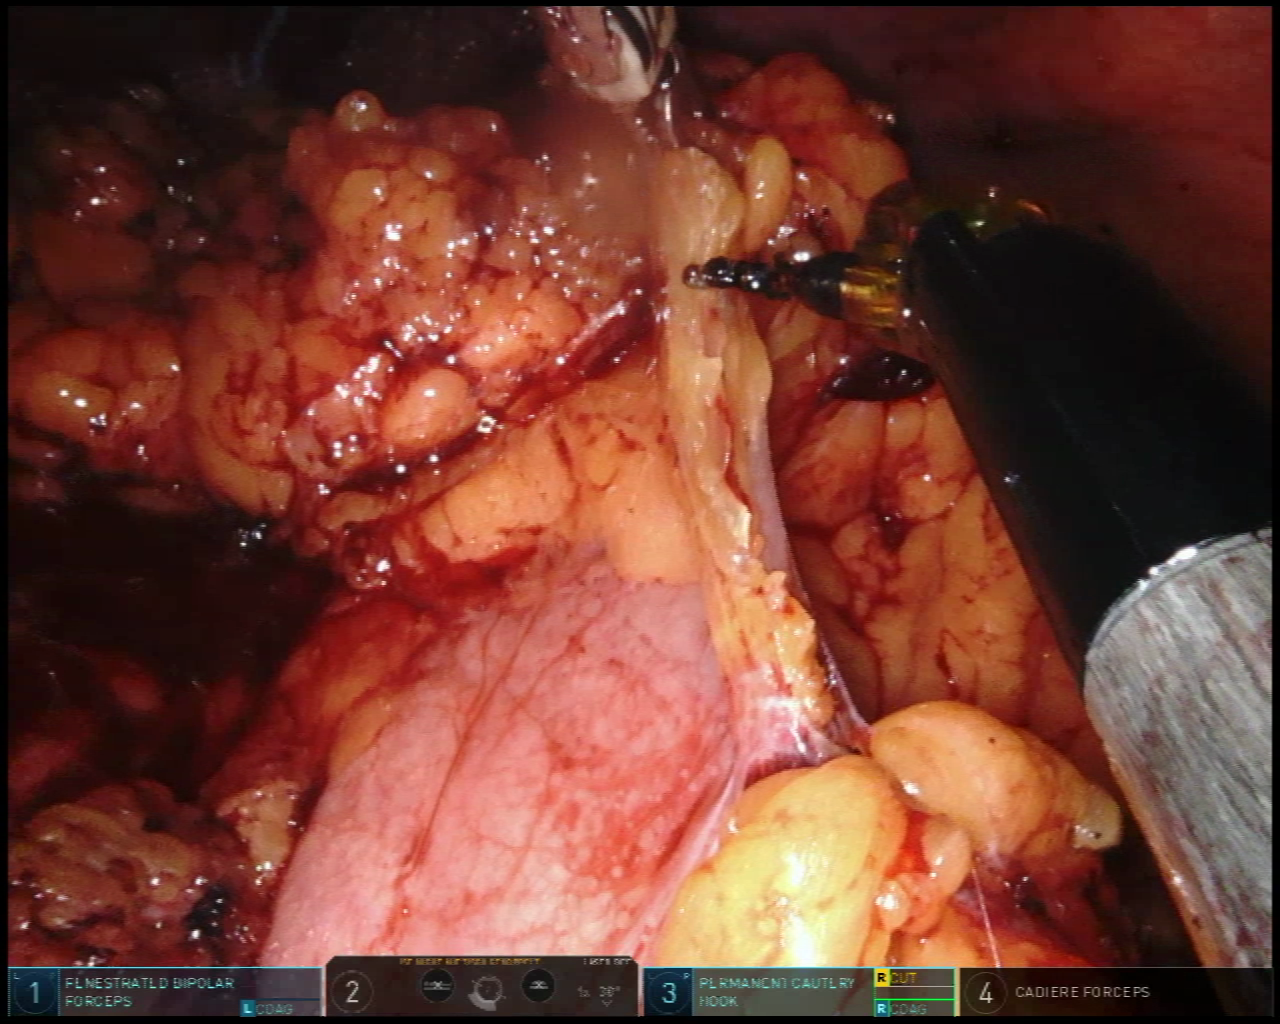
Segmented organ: colon
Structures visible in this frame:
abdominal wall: yes
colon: yes
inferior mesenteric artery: no
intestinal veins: no
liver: no
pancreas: no
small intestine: no
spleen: no
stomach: no
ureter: no
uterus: no
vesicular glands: no